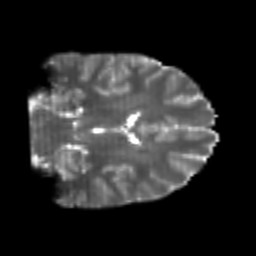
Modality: T2w
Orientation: coronal
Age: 20
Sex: female
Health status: healthy
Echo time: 0.074 s